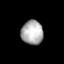
Tissue: prostate
Cell type: T cells
Senescence score: 0.2604
Nuclear area (px): 517
Mean DAPI intensity: 174.112